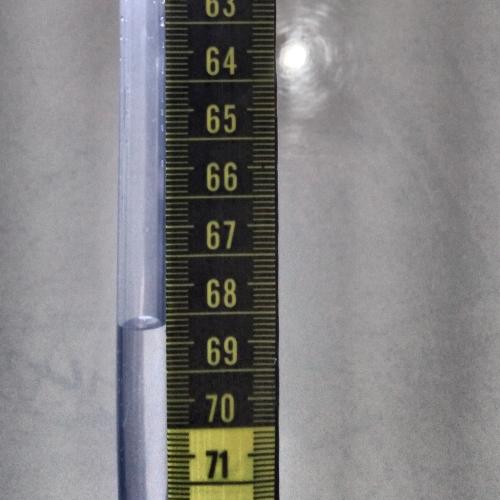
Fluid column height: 68.7 cm